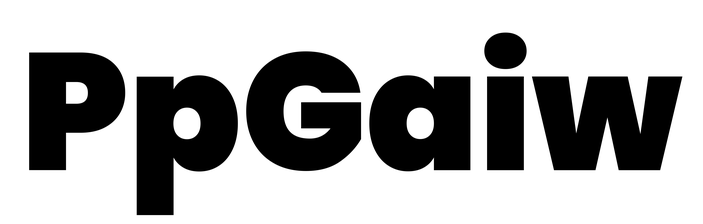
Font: Poppins-Black